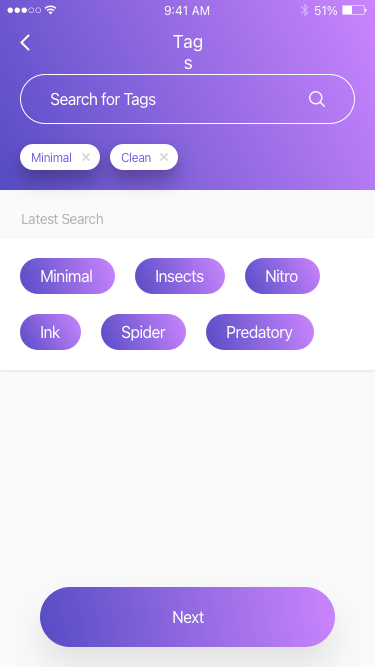
Text in this UI design:
Tags
Next
Latest Search
Minimal
Insects
Nitro
Ink
Spider
Predatory
Minimal
Clean
Search for Tags